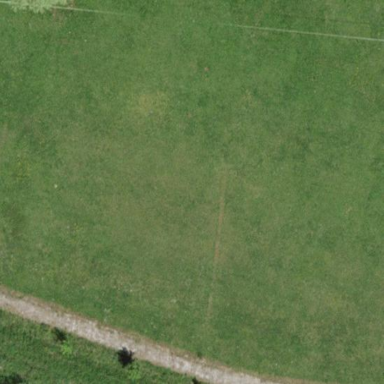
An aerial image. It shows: Grass pitch designated for soccer.